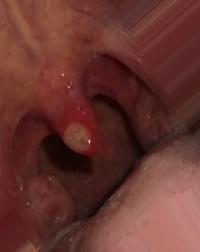
Condition: Mouth Ulcer